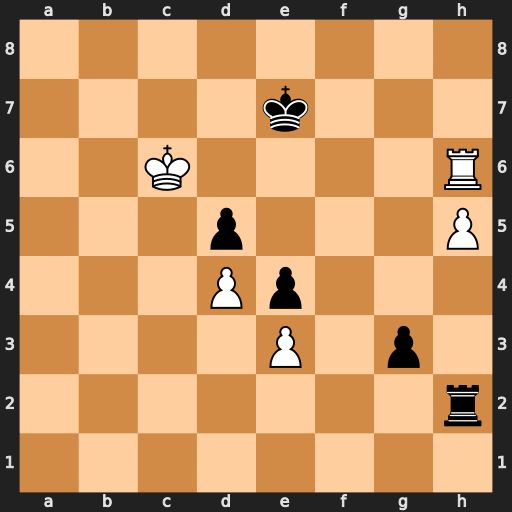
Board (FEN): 8/4k3/2K4R/3p3P/3Pp3/4P1p1/7r/8
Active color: w
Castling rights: -
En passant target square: -
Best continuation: Kxd5 g2 Rg6 Rxh5+ Kxe4